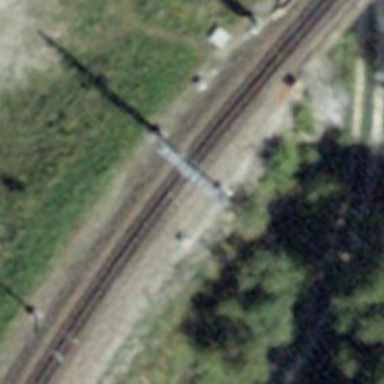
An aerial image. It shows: Catenary mast for power lines.